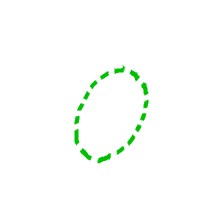
Shape: circle